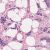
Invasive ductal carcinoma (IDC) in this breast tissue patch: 1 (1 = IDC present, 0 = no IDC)